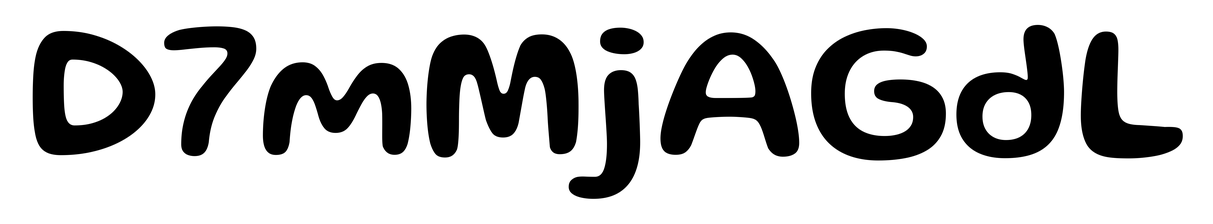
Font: Gluten_Medium